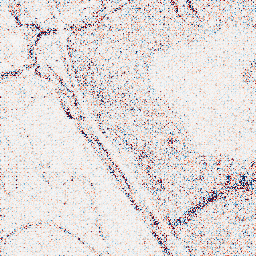
Category: wavelet
Decomposition family: wavelet_reverse_biorthogonal
Decomposition parameters: wavelet: rbio1.3
level: 1
Upsampling method: regularized
Upsampling parameters: scale: 2
lambda_reg: 0.1
Upsampling scale: 2